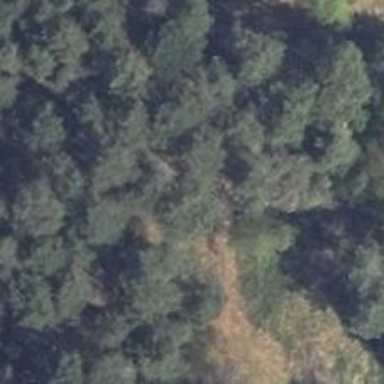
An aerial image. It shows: Hunting stand.